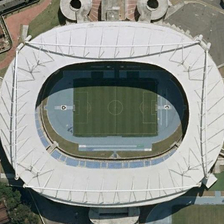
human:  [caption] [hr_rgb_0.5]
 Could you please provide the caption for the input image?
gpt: a football field is in the center of a gray stadium shaped like a ring runway .

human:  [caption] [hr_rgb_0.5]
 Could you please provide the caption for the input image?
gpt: a football field is in the center of a gray stadium shaped like a ring runway .

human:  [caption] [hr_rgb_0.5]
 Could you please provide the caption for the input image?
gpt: a football field is in the center of a gray stadium shaped like a ring runway .

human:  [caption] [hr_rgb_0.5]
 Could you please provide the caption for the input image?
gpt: a football field is in the center of a gray stadium shaped like a ring runway .

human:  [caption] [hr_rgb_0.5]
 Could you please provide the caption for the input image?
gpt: a football field is in the center of a gray stadium shaped like a ring runway .